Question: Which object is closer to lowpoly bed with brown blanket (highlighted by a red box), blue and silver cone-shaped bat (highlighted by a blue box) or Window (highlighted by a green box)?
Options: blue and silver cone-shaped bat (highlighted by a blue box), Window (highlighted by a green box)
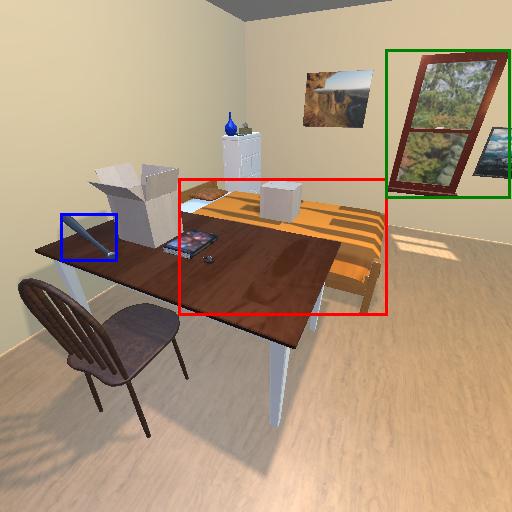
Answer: blue and silver cone-shaped bat (highlighted by a blue box)